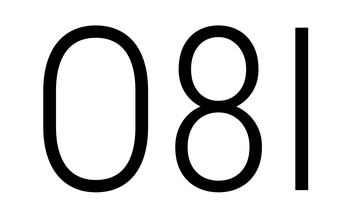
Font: Roboto_Condensed_Light